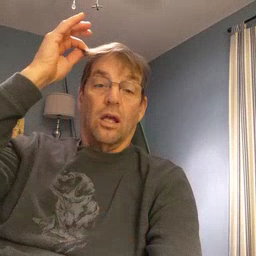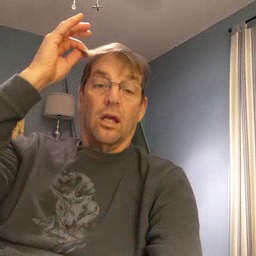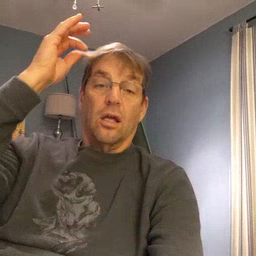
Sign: hair